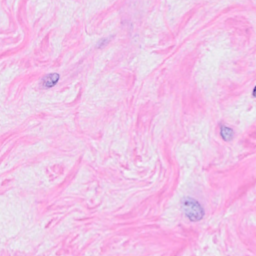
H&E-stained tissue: Breast